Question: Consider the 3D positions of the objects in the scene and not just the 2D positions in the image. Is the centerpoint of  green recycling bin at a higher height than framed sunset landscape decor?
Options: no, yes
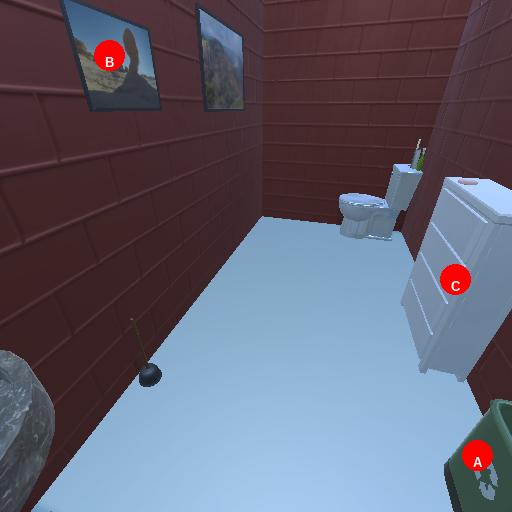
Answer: no